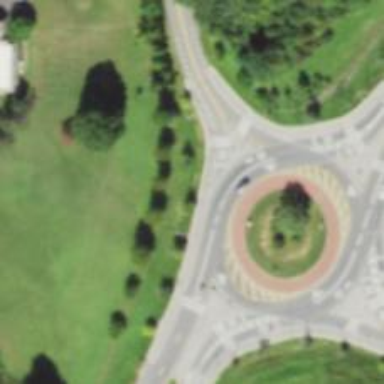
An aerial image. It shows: Roundabout junction on primary highway. It is part of expressway.